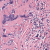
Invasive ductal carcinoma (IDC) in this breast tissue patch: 1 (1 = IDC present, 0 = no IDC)